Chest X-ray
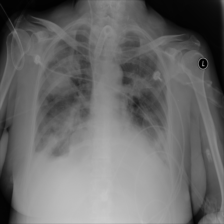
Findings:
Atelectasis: positive
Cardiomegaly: negative
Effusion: positive
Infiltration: positive
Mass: positive
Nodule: negative
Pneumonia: negative
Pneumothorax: negative
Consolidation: negative
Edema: negative
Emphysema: negative
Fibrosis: negative
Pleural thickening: negative
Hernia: negative